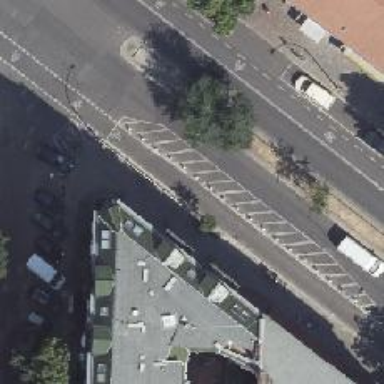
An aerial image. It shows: Asphalt cycleway lane.